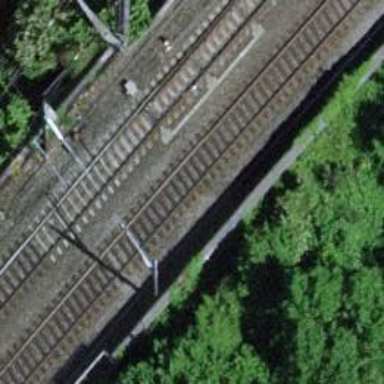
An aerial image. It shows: Railway switch.